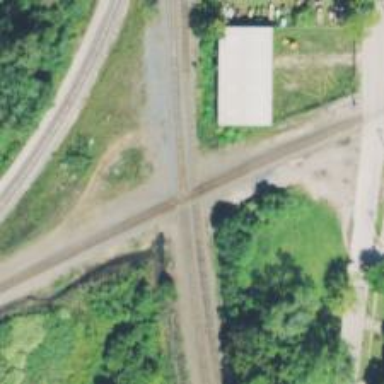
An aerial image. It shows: Railway crossing.